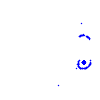
Particle: kaon